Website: crate-barrel
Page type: billing-address
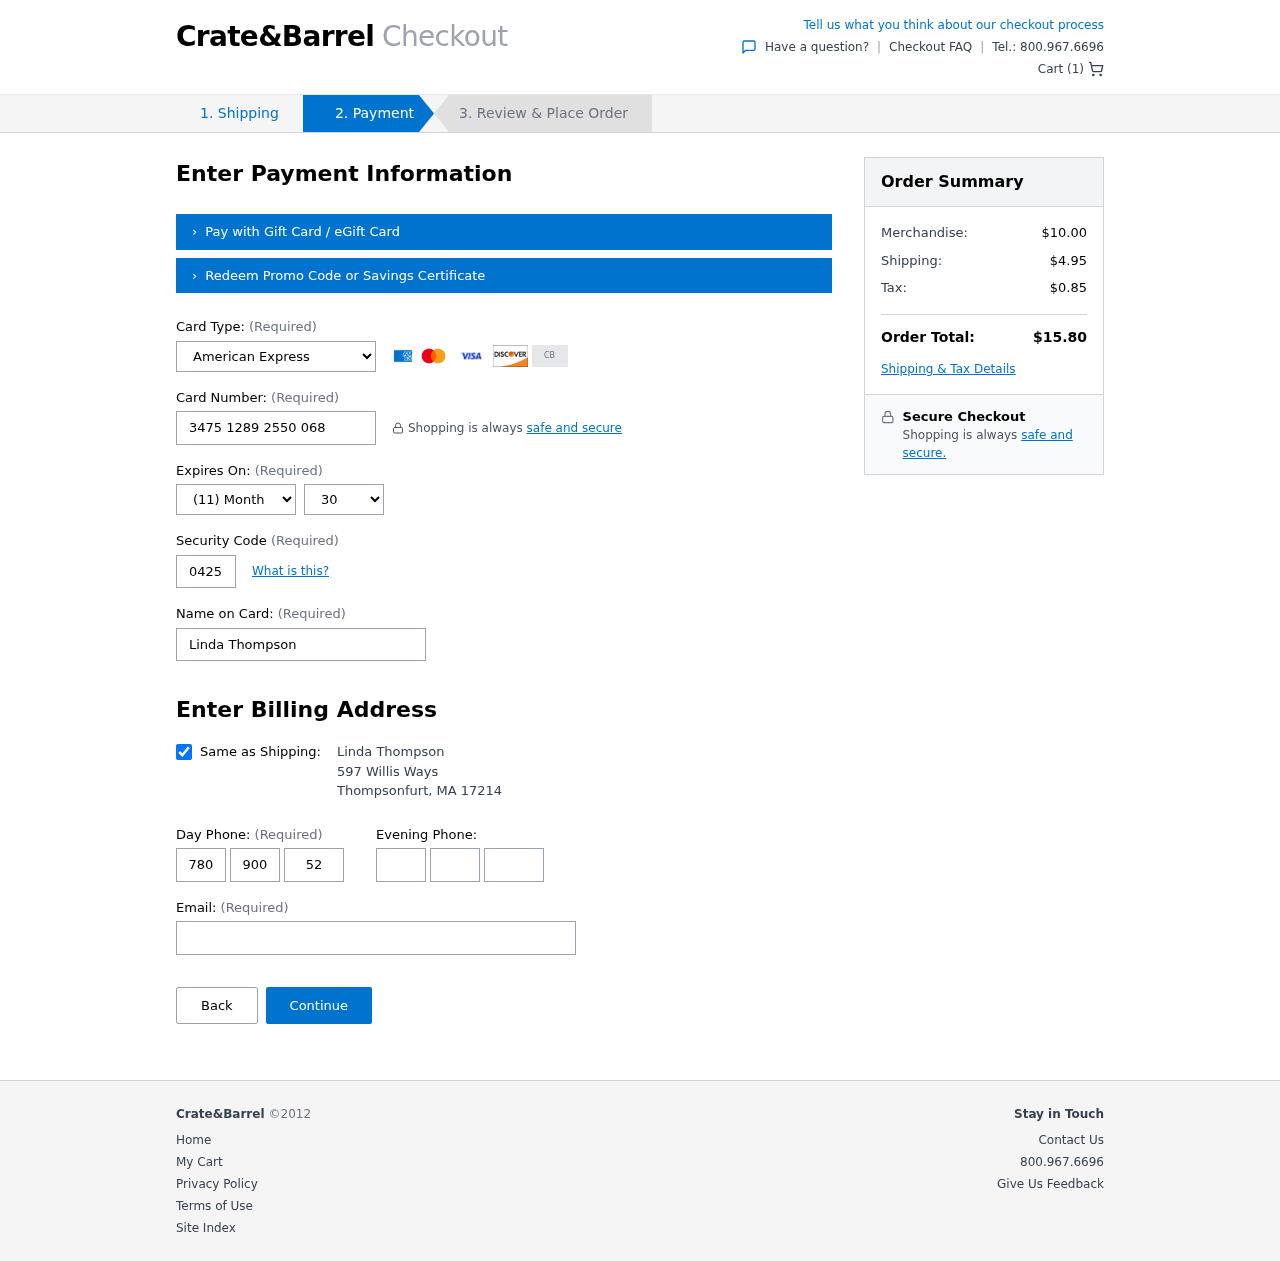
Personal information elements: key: PII_CARD_CVV
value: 0425
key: PII_CARD_EXPIRY_MONTH
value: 11
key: PII_CARD_EXPIRY_YEAR
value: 30
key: PII_CARD_NUMBER
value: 3475 1289 2550 068
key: PII_CARD_TYPE
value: American Express
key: PII_CITY
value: Thompsonfurt
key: PII_EMAIL
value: linda.thompson@gmail.com
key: PII_FULLNAME
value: Linda Thompson
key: PII_PHONE_ALT_AREA
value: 287
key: PII_PHONE_ALT_PREFIX
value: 666
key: PII_PHONE_ALT_SUFFIX
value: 2065
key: PII_PHONE_AREA
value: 780
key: PII_PHONE_PREFIX
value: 900
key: PII_PHONE_SUFFIX
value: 5216
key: PII_POSTCODE
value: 17214
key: PII_STATE_ABBR
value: MA
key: PII_STREET
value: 597 Willis Ways
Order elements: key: ORDER_NUM_ITEMS
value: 1
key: ORDER_SUBTOTAL
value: $10.00
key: ORDER_SHIPPING_COST
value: $4.95
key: ORDER_TAX
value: $0.85
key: ORDER_TOTAL
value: $15.80